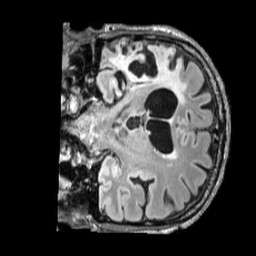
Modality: FLAIR
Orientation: coronal
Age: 67
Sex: male
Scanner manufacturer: siemens
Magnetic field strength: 3 T
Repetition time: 5 s
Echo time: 0.387 s